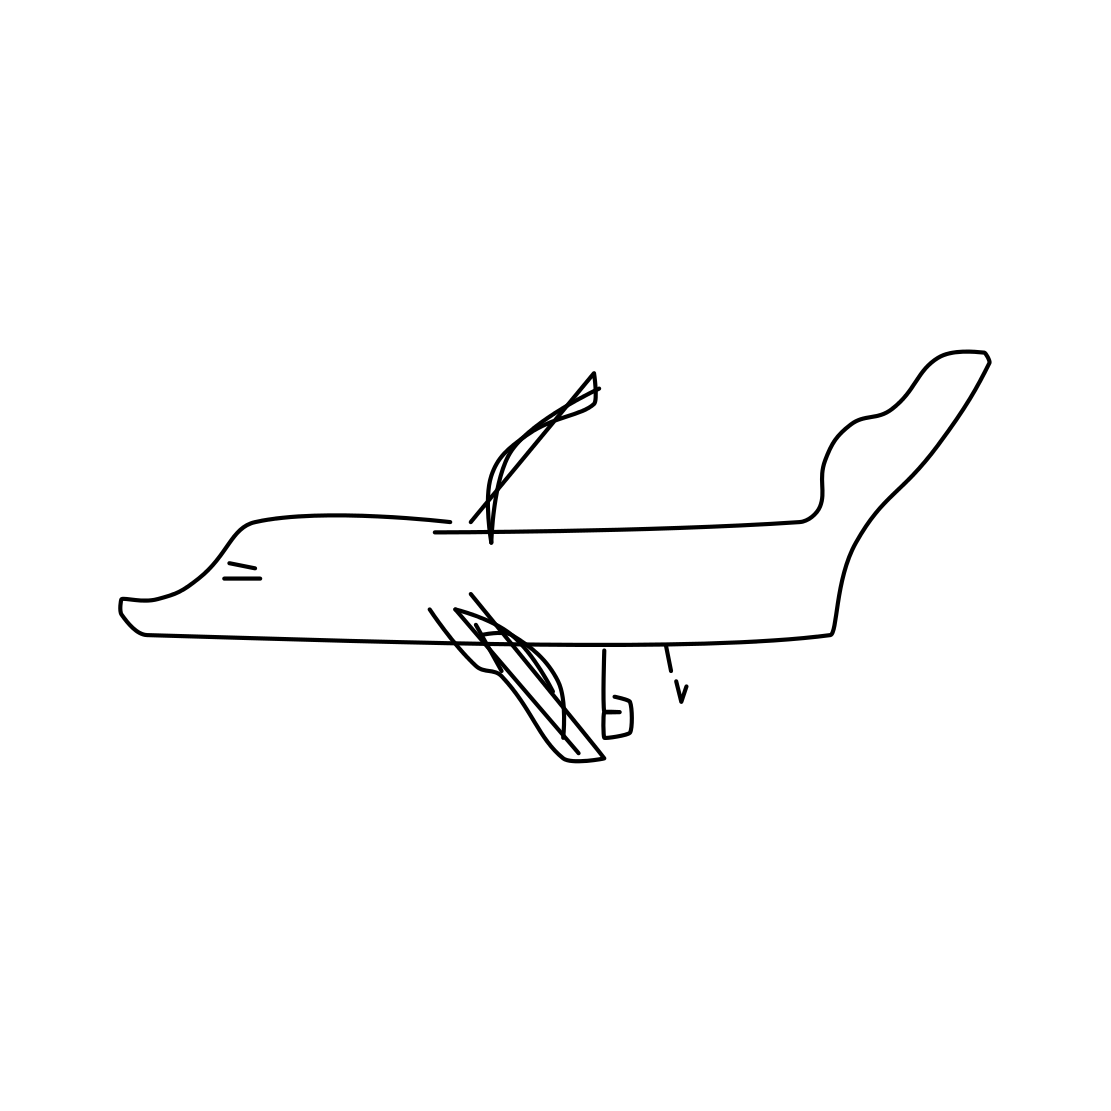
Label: space shuttle